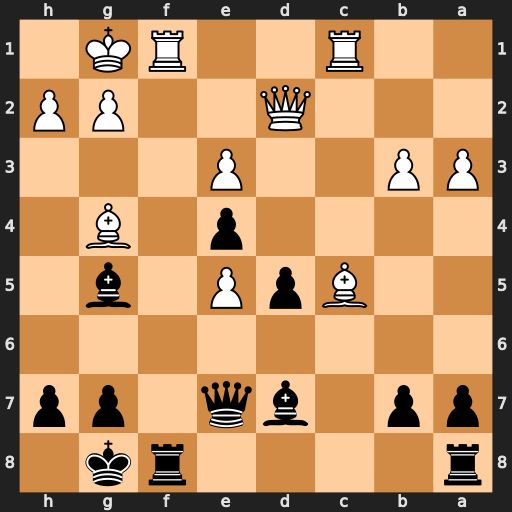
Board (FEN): r4rk1/pp1bq1pp/8/2BpP1b1/4p1B1/PP2P3/3Q2PP/2R2RK1
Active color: b
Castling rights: -
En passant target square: -
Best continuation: Rxf1+ Kxf1 Qf7+ Kg1 Bxg4